Brain MRI, t2w sequence, axial 2D slice.
Patient: age 22, sex F, weight 78 kg, height 1.78 m
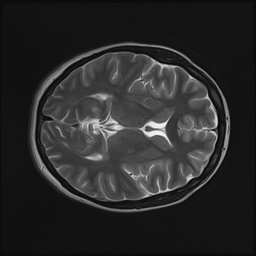